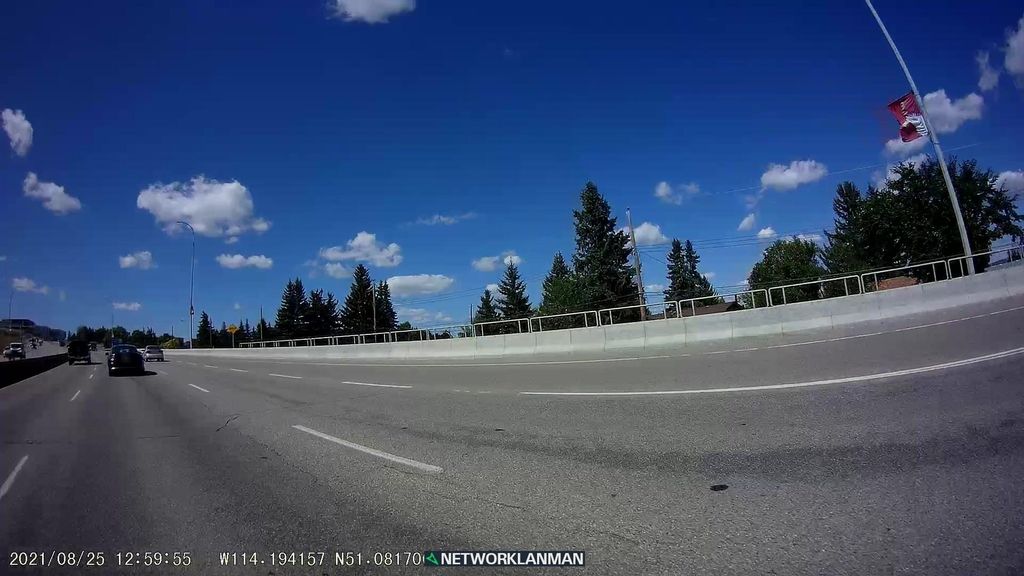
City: calgary